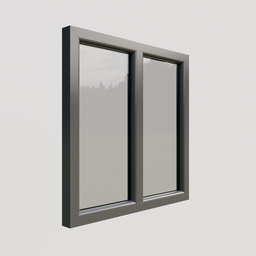
Label: architecture